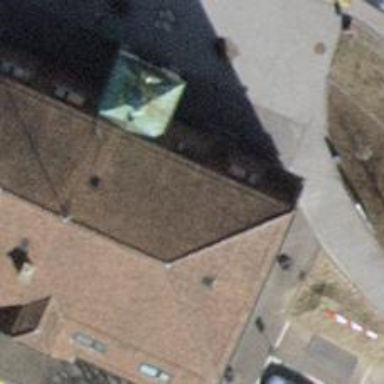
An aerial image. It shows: Library.